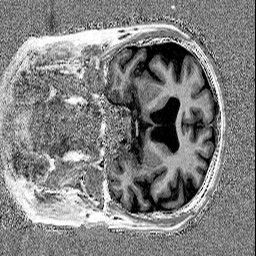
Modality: UNIT1
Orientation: coronal
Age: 76
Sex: female
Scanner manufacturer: siemens
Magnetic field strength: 3 T
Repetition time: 5 s
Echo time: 0.00298 s